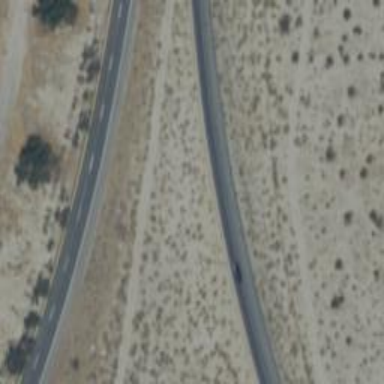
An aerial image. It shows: Asphalt motorway link.